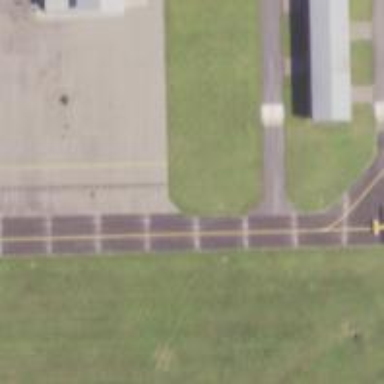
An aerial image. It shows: Image of taxiway at airport.